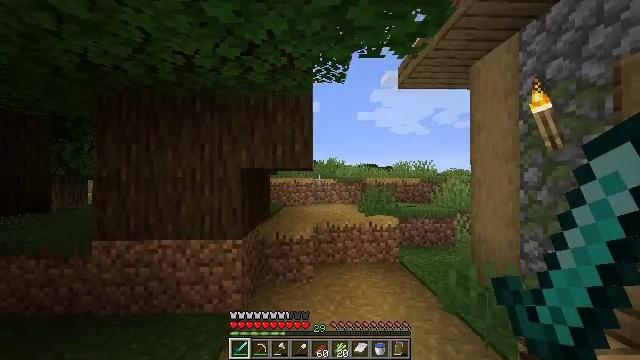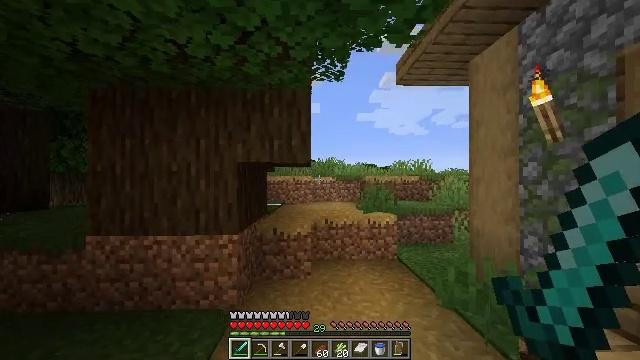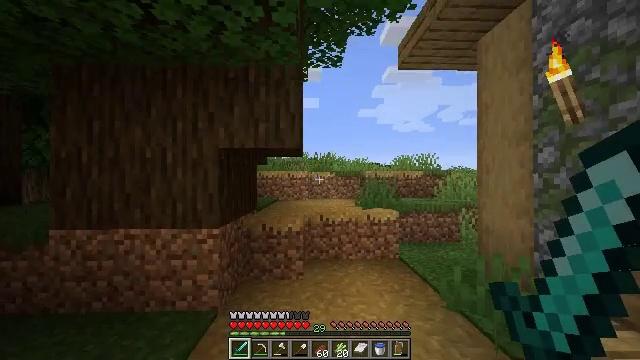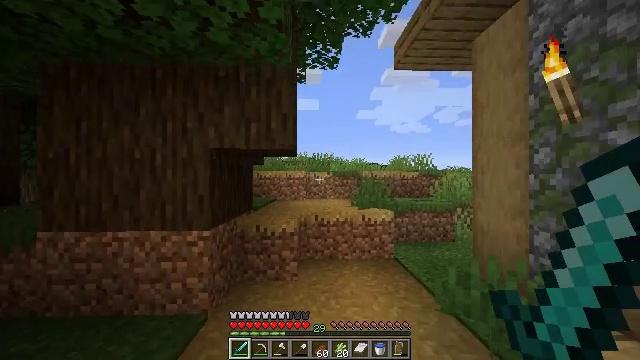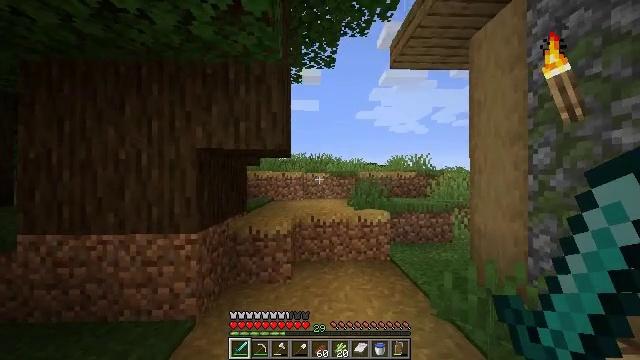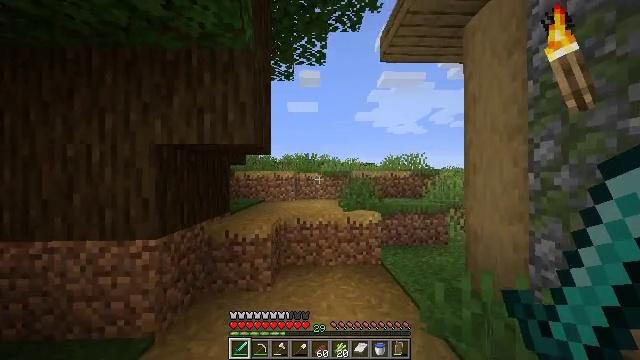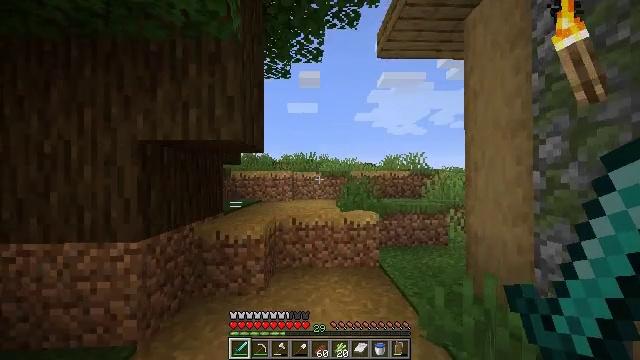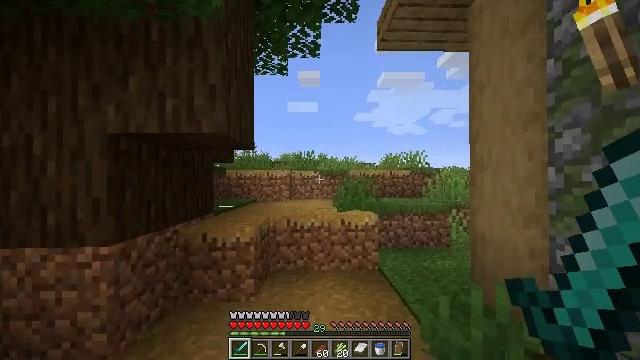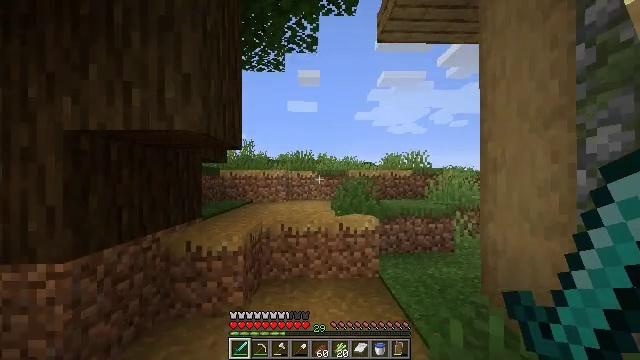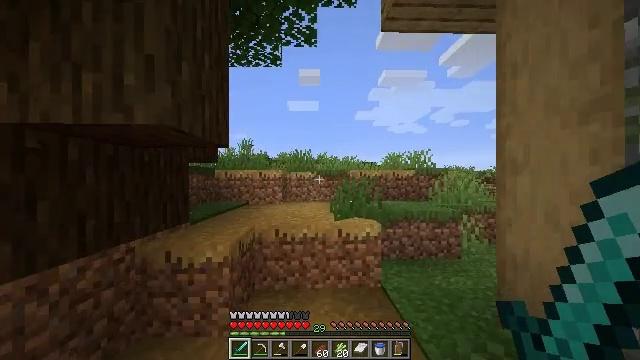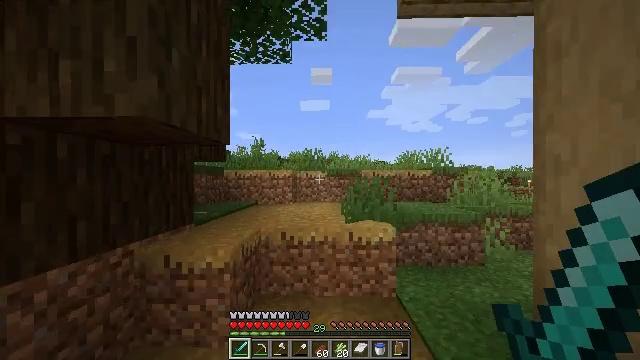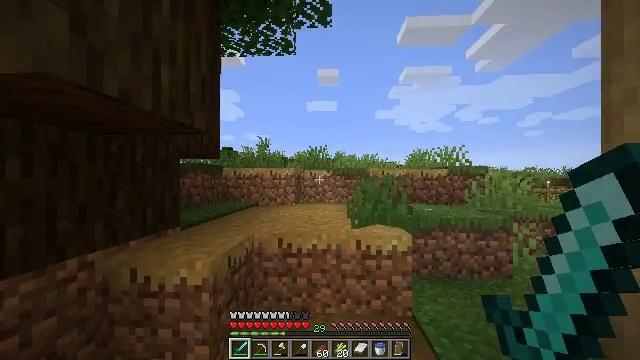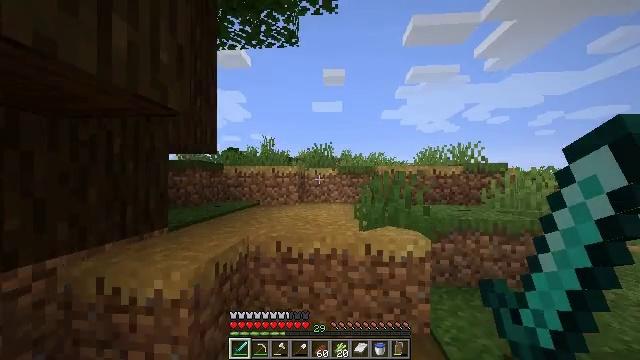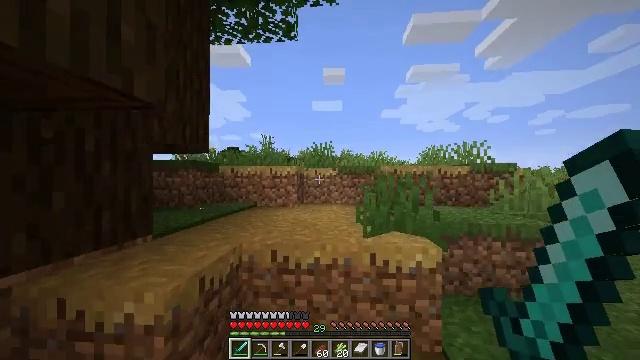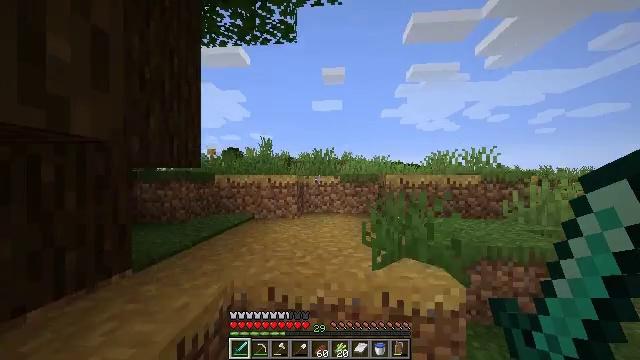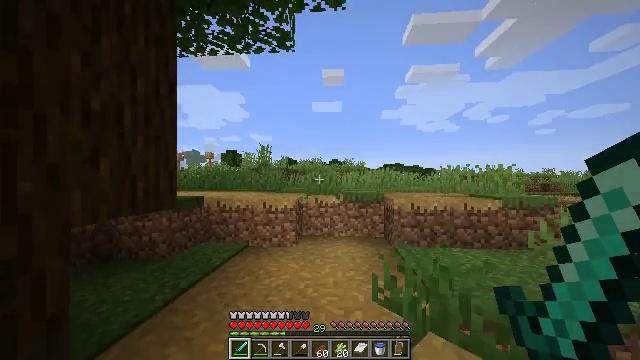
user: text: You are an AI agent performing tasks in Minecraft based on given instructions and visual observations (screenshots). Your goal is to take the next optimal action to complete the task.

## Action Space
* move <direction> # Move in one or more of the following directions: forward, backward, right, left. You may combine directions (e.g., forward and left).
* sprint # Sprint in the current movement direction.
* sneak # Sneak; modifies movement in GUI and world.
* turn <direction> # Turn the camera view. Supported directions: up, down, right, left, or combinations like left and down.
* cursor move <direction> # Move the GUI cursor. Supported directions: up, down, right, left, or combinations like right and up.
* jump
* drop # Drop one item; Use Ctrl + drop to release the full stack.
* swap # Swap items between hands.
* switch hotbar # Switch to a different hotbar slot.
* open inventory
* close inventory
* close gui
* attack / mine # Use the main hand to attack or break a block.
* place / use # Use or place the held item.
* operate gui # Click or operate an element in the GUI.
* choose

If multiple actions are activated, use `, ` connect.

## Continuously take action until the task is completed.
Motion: motion action
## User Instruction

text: Collect a cornflower for blue dye.
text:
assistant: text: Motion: move forward and move right, sprint
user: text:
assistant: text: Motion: move forward and move right, sprint
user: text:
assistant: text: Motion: move forward and move right, sprint
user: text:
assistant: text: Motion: move forward and move right, sprint
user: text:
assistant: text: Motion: move forward and move right, sprint
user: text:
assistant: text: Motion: move forward, sprint
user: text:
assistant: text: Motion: move forward, sprint
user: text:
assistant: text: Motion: move forward, sprint
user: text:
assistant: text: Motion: move forward, sprint
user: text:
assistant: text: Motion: move forward, sprint, turn left
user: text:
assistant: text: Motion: move forward, sprint, turn left
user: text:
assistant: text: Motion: move forward, sprint, turn left
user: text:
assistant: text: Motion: move forward, sprint
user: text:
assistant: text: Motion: move forward, sprint, jump
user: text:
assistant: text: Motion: move forward, sprint, jump
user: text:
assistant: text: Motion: move forward, sprint, turn left, jump
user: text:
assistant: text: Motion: move forward, sprint, jump
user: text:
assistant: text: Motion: move forward and move right, sprint, turn left
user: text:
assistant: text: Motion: move forward and move right, sprint, turn left
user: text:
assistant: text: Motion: move forward and move right, sprint, turn left
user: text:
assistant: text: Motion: move forward and move right, sprint, turn left
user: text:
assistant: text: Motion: move forward and move right, sprint, turn left
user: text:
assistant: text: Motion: move forward and move right, sprint, turn left
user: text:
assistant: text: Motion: move forward and move right, sprint
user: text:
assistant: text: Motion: move forward, sprint
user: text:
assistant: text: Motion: move forward, sprint
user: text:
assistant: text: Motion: move forward and move right, sprint, jump
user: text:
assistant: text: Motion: move forward and move right, sprint, jump
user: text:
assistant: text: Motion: move forward and move right, sprint, jump
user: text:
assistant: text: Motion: move forward, sprint, jump